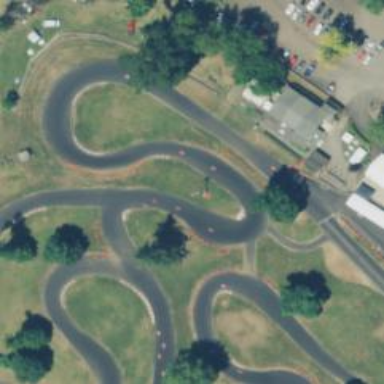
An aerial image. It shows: Karting raceway.